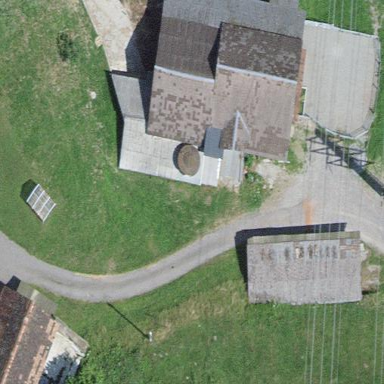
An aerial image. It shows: Farmyard area.